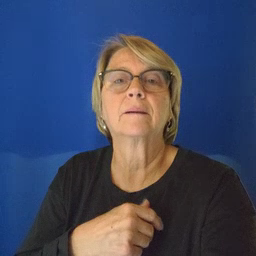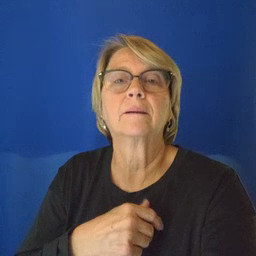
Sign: napkin